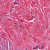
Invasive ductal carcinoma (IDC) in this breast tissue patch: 0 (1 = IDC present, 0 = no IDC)